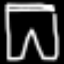
Label: pants